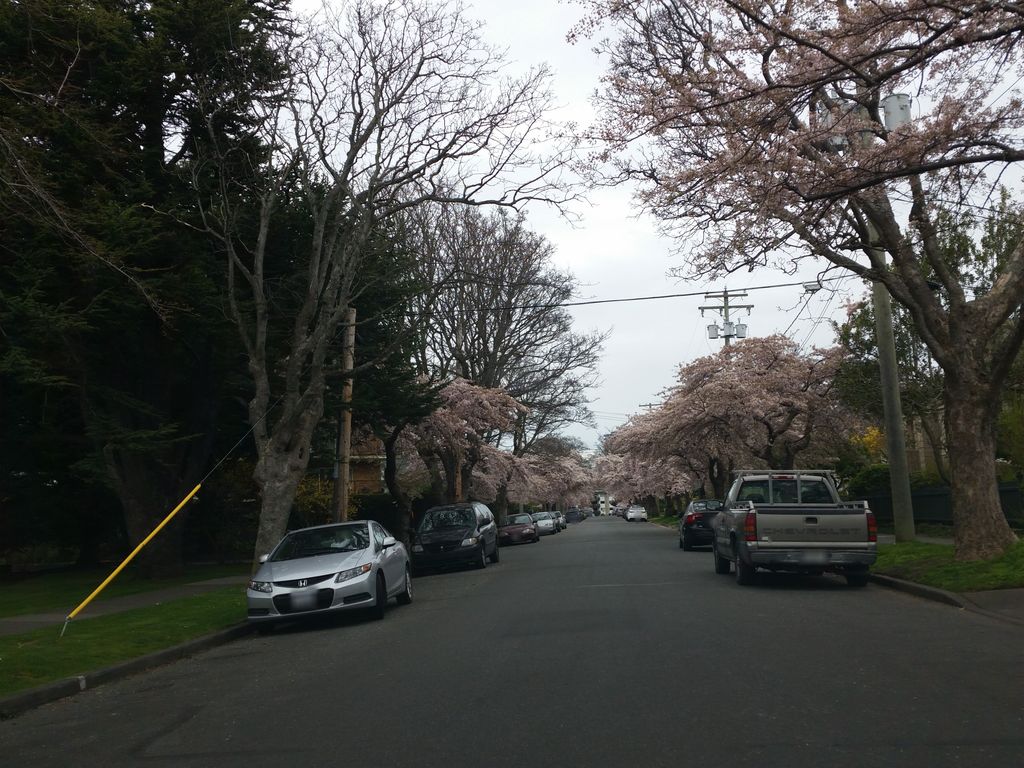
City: victoria